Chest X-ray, PA view. Patient: 64 years old, sex M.
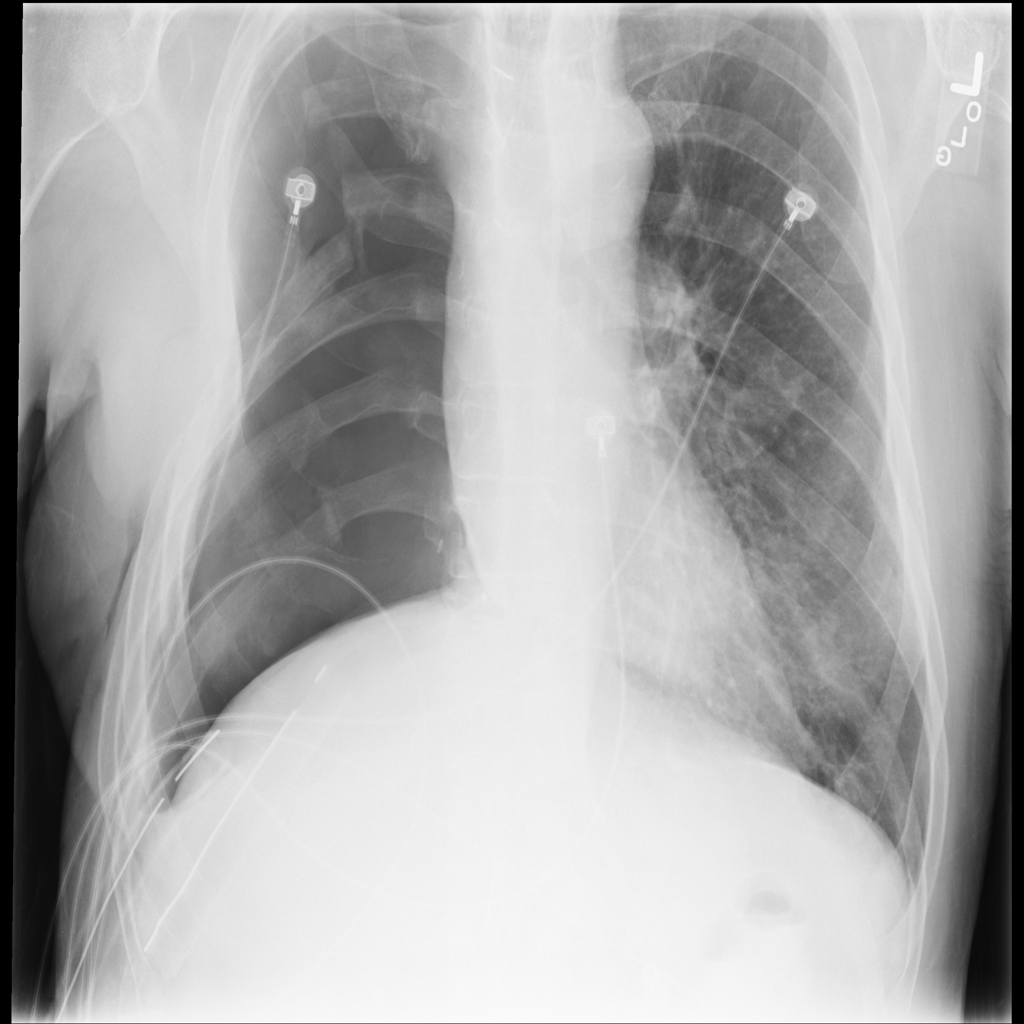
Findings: Infiltration, Pneumonia